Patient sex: M
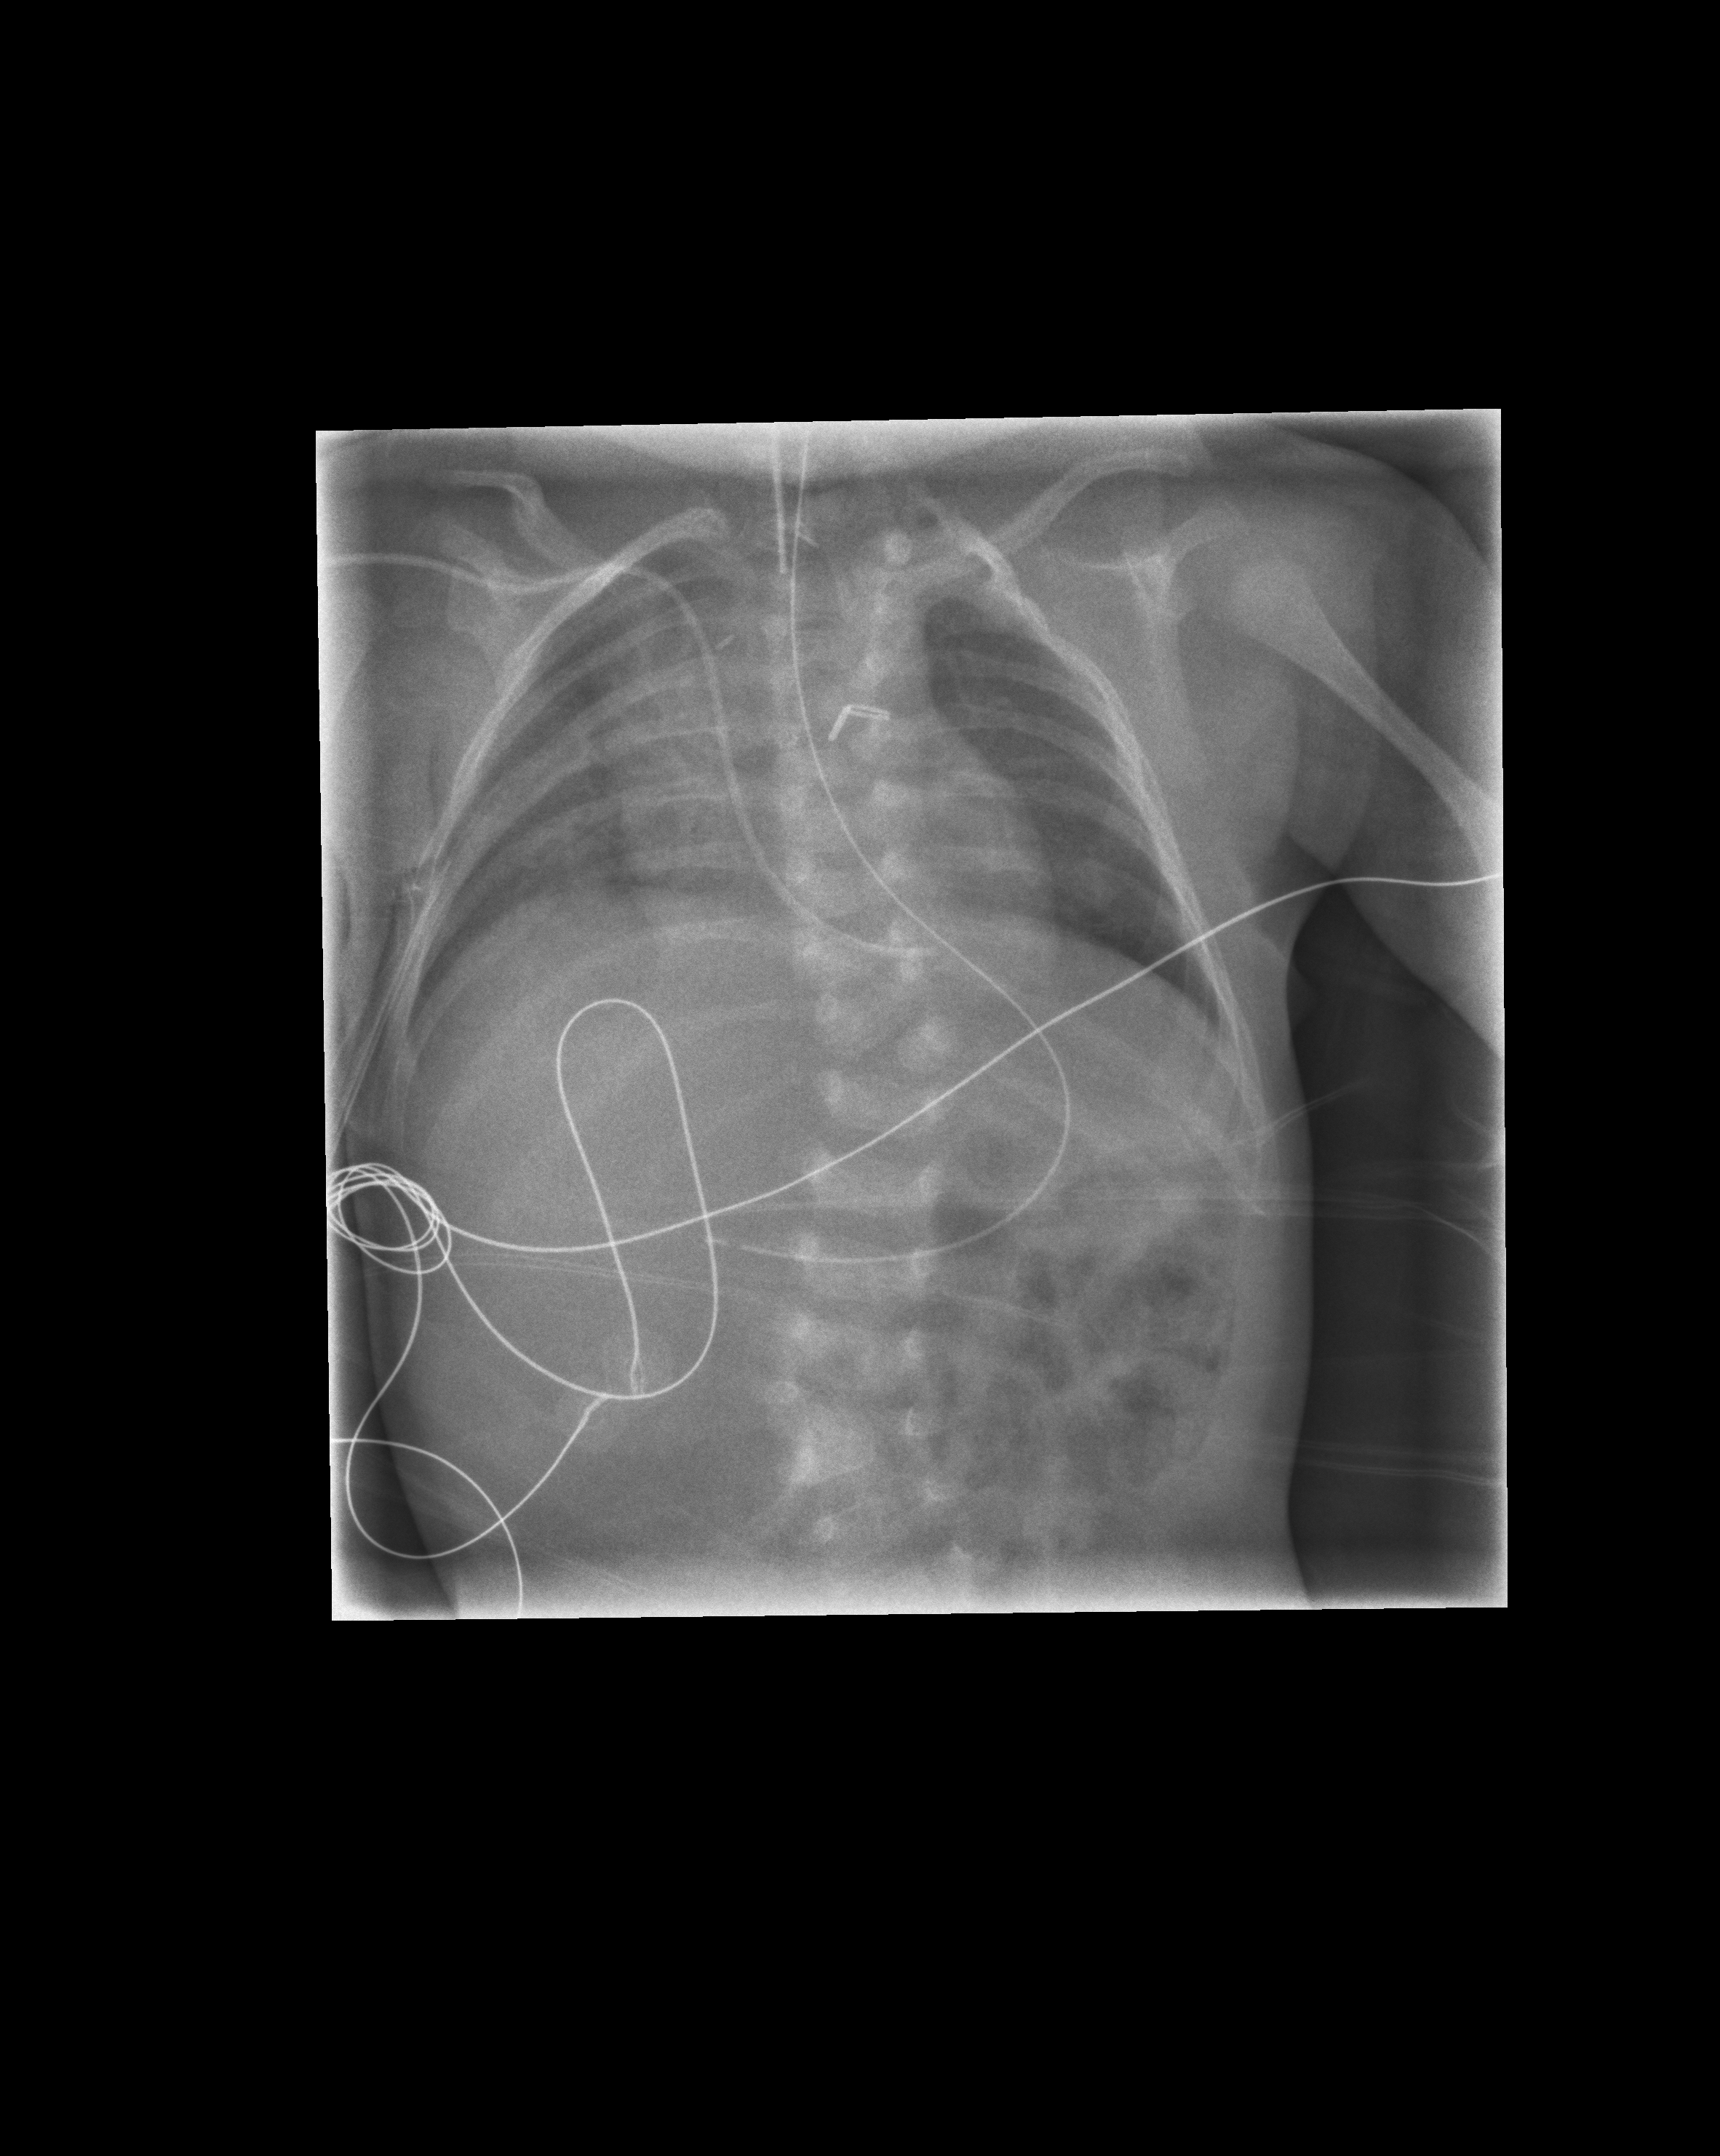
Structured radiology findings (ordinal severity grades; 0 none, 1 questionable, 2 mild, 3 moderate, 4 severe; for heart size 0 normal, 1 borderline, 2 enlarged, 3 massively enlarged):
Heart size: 0
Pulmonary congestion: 0
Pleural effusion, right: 0
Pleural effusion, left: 0
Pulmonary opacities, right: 0
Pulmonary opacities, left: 0
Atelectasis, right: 2
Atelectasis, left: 0